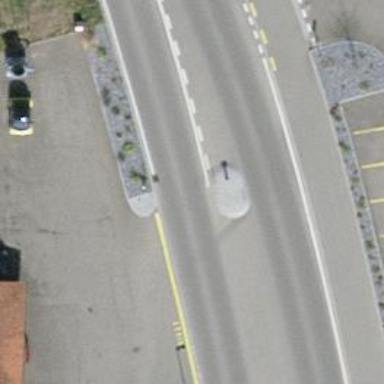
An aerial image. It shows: Traffic calming island.